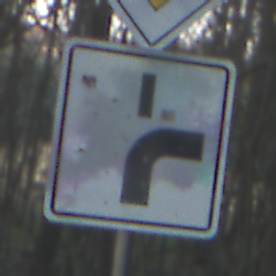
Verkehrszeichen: VerlaufVorfahrtsstrasse8
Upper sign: Vorfahrtsstrasse
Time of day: SunriseSunset
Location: Outdoor (Nature)
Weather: Clear
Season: Winter
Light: Natural